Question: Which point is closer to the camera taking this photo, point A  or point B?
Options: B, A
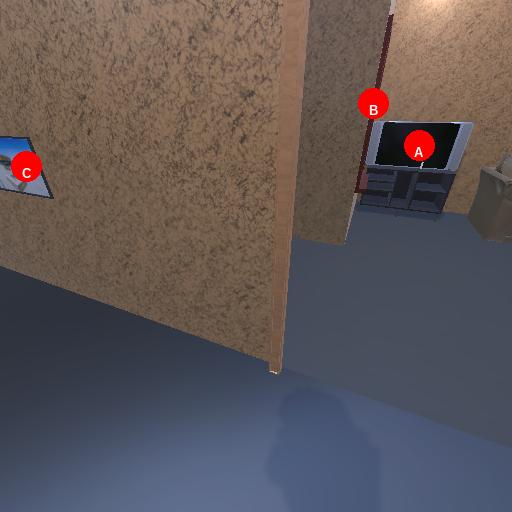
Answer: B